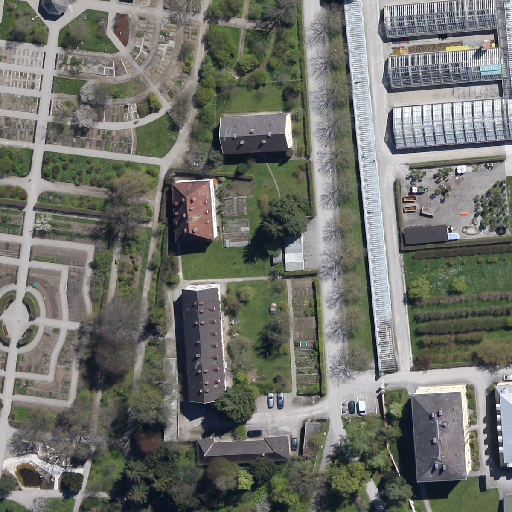
Referring expression: light-duty vehicle in the parking area